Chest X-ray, PA view. Patient: 69 years old, sex F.
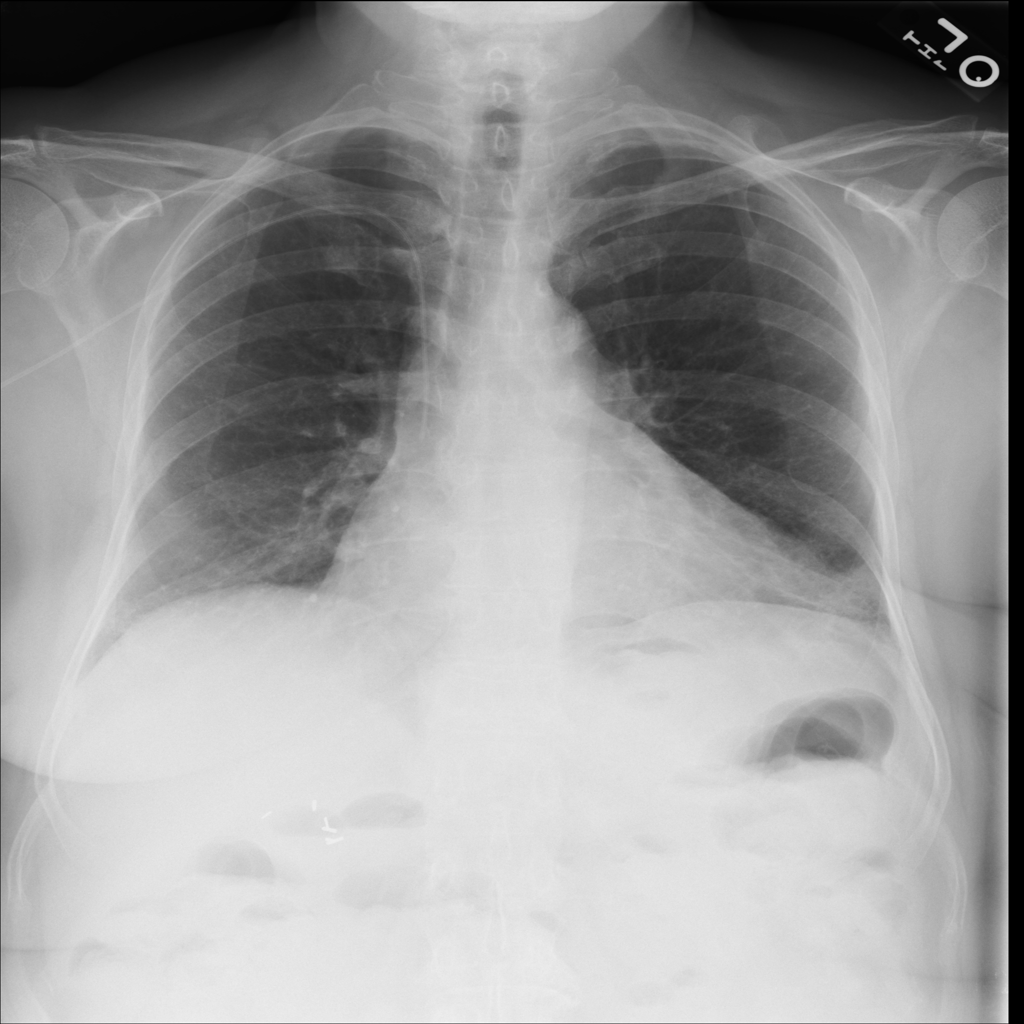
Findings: Infiltration